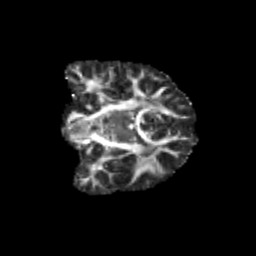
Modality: FA
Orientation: coronal
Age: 9
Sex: male
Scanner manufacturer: siemens
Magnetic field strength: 3 T
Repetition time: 3.8 s
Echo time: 0.07 s